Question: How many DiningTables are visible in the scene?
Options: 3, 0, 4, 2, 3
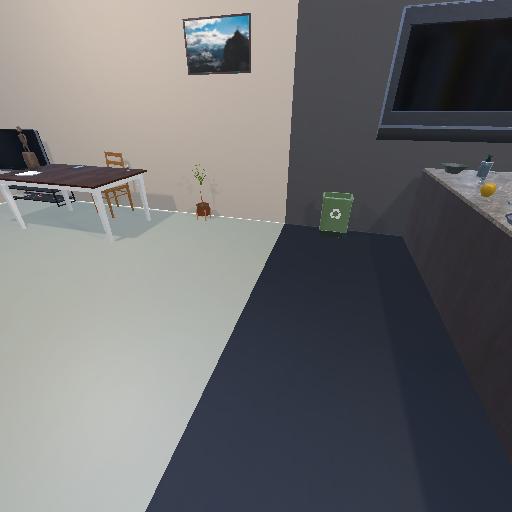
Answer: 3